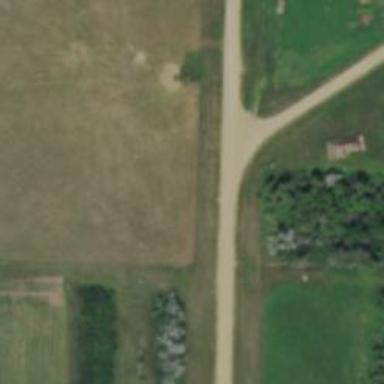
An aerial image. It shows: Unclassified road.